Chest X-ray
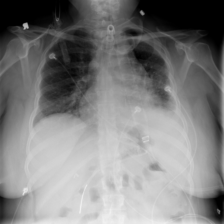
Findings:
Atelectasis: negative
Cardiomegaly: negative
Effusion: negative
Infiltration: negative
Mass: negative
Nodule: negative
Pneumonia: negative
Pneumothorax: positive
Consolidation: negative
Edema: negative
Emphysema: negative
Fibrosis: negative
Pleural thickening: negative
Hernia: negative